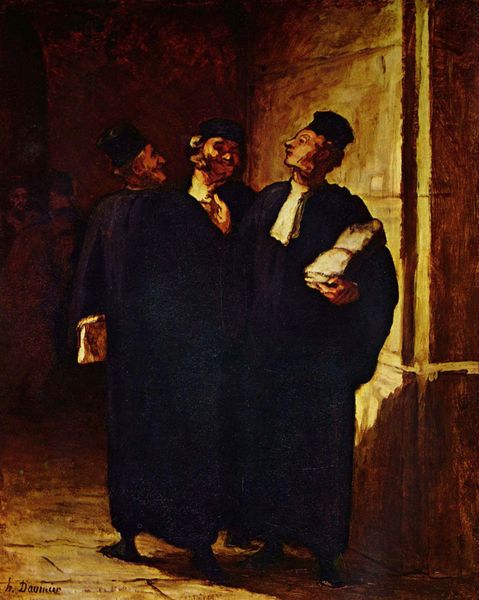
Titel: Drei Anwälte im Gespräch
Künstler: Honoré Daumier
Standort: Washington (District of Columbia)
Institution: The Phillips Collection
Schlagwörter: dunkel, fuß, gemälde, gruppe, hand, mann, schatten, umhang, weiß, gelb, menschen, ocker, braun, finger, frau, grau, hell, hintergrund, hut, hüte, licht, männer, nacht, nase, orange, profil, raum, reden, schwarz, strasse, szene, gebäude, haus, tuch, gespräch, herren, leute, alt, bart, gericht, gesichter, kappen, mütze, mützen, richter, wand, bibel, gesicht, halten, kragen, mensch, rembrandt, stehen, stein, steine, gelehrte, hände, innenraum, niederlande, signatur, öl, gehen, kirche, sonne, boden, auge, gewand, gold, haare, mantel, schnur, drei, gewänder, innen, kontrast, locken, genre, bein, füße, schrift, bücher, papier, papiere, ecke, gasse, pflaster, unterhaltung, schuhe, zuschauer, bündel, mauer, tag, dielen, figuren, herrschaften, karikatur, robe, stola, halle, wände, lachen, spitzweg, gewölbe, unterschrift, buch, nachts, fliesen, humor, zeitung, schriften, bürger, backenbart, schraffiert, kardinal, kacheln, habit, lustig, kotletten, daumier, honore daumier, gemäuer, schein, akten, justiz, talar, talare, pfarrer, mauern, briefe, klerus, pastor, priester, schnurr, scwarz, diskussion, geistliche, gelehrter, fließen, verließ, drinken, zuhörer, akademie, roben, hochnäsig, heimweg, anwalt, universität, uni, farbkontrast, päckchen, zufrieden, diskurs, kleriker, gesetz, paket, jurist, konversation, munter, soutane, beffchen, recht, gelehrt, dirkutieren, jurisprudenz, amt, professoren, anwälte, hale, akademiker, händen, dompfaffen, feixen, juristen, keppi, paiere, pstöre, spitzeweg, aken, daumiere, grspräch